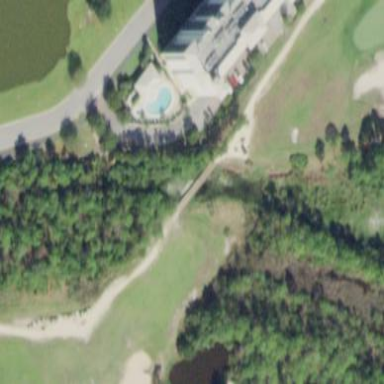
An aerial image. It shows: Grassy area designated as golf fairway.